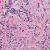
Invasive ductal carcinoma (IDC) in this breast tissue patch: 1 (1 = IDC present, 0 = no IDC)